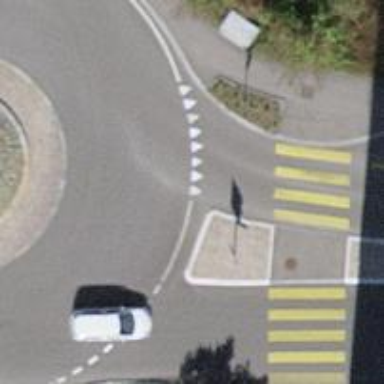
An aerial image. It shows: Uncontrolled zebra crossing on the road.